Question: Count the number of objects in the diagram.
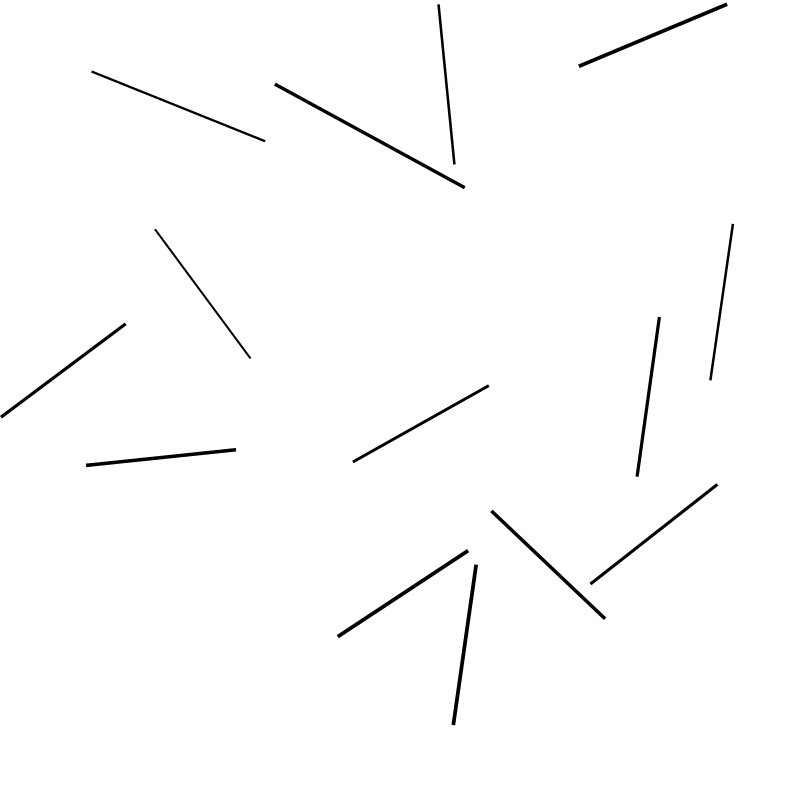
Answer: 14